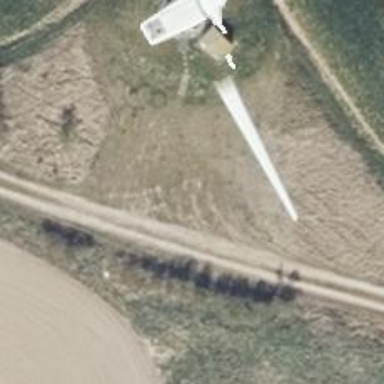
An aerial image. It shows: Wind generator in the form of horizontal axis wind turbine.